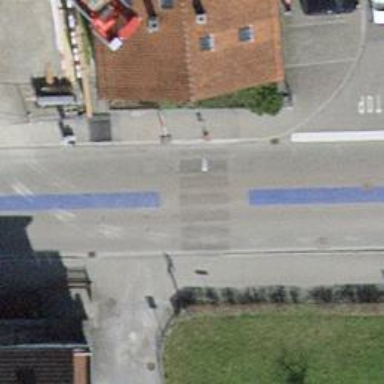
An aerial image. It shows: Uncontrolled crossing on the road.